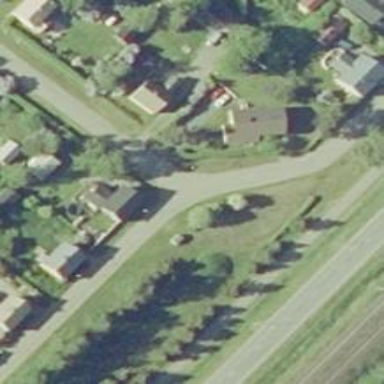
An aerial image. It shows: Smooth asphalt road in residential area.